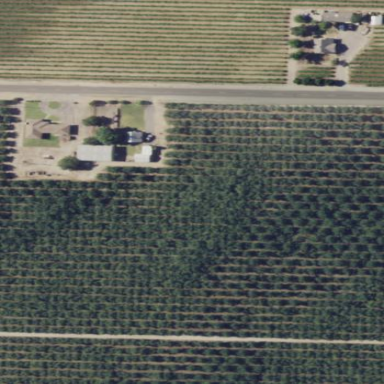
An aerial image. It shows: Almond orchard with rows of almond trees.